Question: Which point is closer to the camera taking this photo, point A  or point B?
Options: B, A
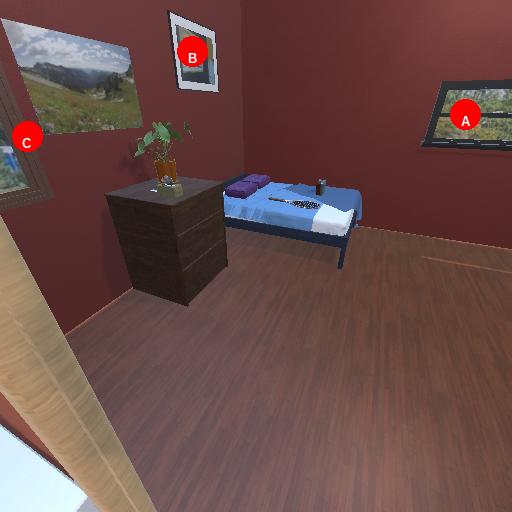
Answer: B